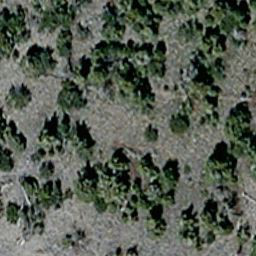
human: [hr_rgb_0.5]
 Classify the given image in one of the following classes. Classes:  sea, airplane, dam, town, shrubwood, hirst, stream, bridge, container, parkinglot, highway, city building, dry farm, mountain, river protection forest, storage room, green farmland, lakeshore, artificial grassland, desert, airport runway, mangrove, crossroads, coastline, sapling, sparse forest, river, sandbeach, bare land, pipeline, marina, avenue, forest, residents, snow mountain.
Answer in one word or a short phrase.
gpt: sparse forest